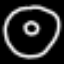
Label: donut